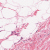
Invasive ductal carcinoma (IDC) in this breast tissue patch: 0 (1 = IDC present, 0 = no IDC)